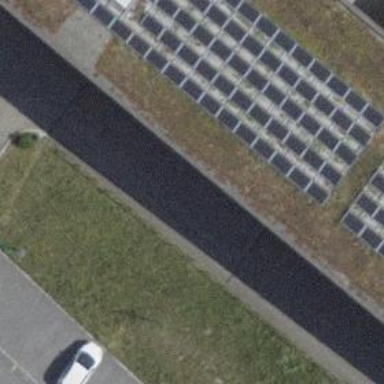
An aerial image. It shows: Solar power generator using photovoltaic panels.